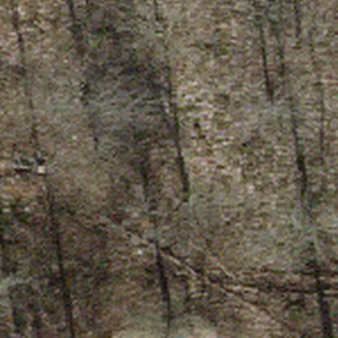
Label: other